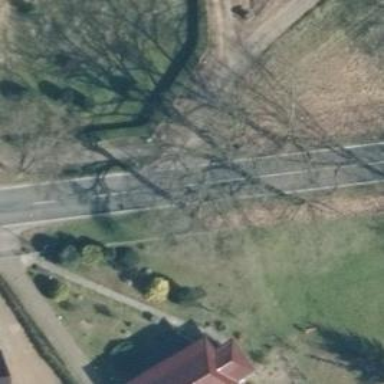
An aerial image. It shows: Secondary road with asphalt surface.